Question: Not sure whether this is the right place to ask such a question. But I trust this has an answer over here.
I am supposed to make a 'Data Flow Diagram' and am confused whether is it right to use straight arrows instead of curved ones?

Thanks
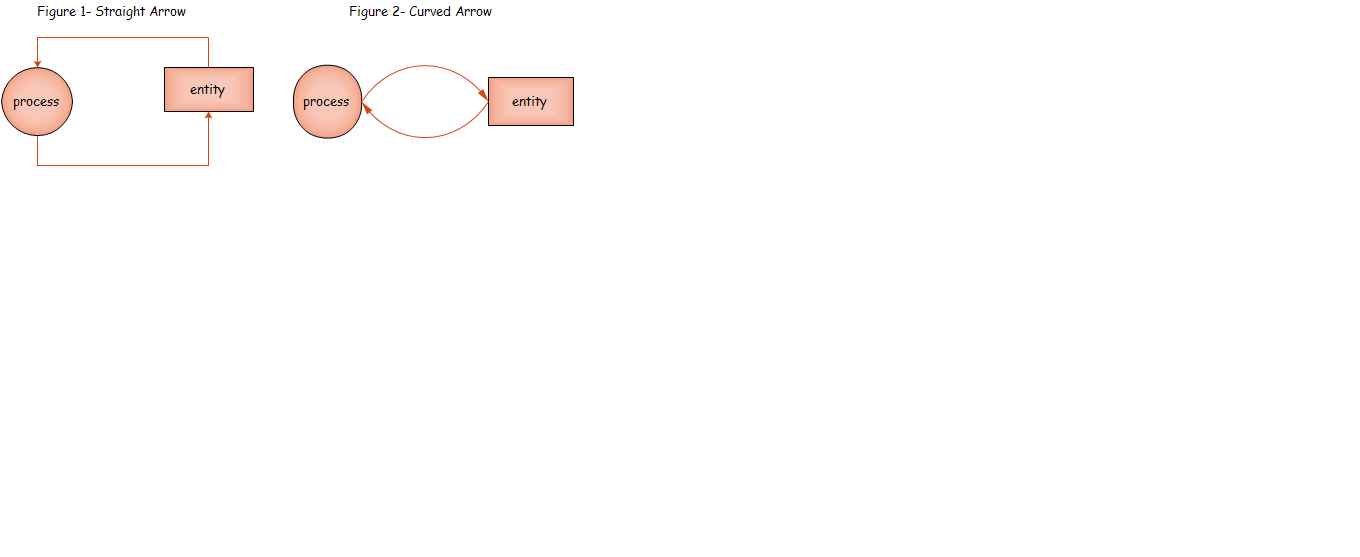
Answer: Style matters in Yourdan notation and can be used by the analyst to provide additional meaning to the DFDs. The size and shape of bubbles are up to the diagram creator and their client. Curved or straight arrows can be used. A diagram looks neater with one or the other but not both in the same process. There is no excuse for hand-drawn diagrams today except during a white-boarding stage.
The analyst may choose to name the processes for the role that performs them, as well as use colors to differentiate the types of entities or flows in the diagrams. With all of these style options the DFDs can provide as much or as little detail as is needed to appropriately represent the process for the given audience.